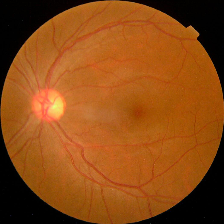
Diabetic retinopathy grade: No DR